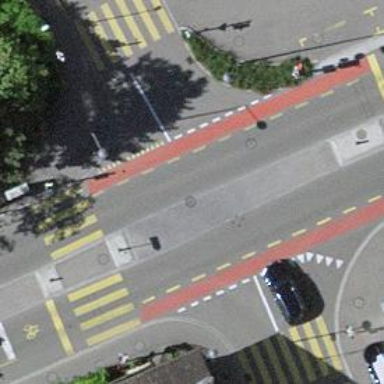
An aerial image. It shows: Road with traffic signals.